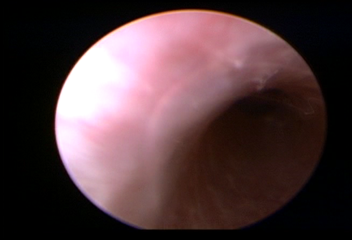
Modality: WLC
Class: Normal mucosa
Bladder cancer association: No